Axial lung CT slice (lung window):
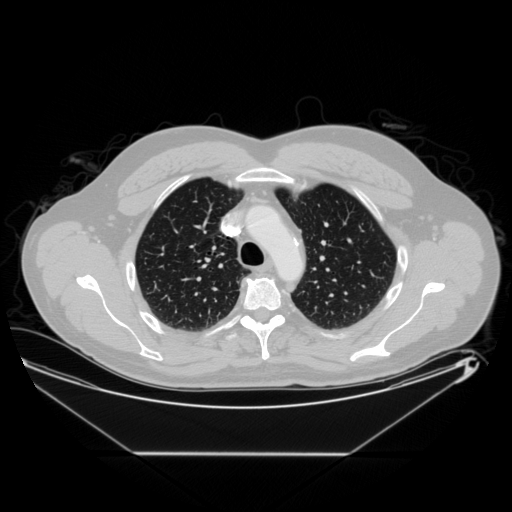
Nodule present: no